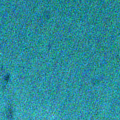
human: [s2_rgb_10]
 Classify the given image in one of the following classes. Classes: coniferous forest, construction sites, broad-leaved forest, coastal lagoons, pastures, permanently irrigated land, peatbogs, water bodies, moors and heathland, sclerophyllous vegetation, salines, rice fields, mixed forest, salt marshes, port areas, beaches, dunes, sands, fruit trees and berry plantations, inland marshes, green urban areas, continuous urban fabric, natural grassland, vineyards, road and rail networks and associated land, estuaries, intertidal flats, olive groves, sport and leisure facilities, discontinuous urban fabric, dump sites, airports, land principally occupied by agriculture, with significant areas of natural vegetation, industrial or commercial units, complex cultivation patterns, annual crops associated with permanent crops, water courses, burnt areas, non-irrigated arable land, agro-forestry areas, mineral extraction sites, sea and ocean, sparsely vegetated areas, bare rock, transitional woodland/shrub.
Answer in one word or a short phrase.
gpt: sea and ocean